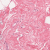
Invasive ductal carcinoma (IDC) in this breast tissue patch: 0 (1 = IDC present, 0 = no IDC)